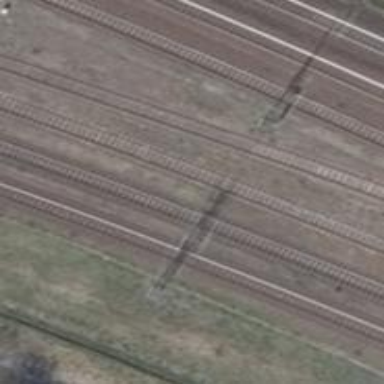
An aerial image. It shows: Rail siding with electrified contact lines for trains.